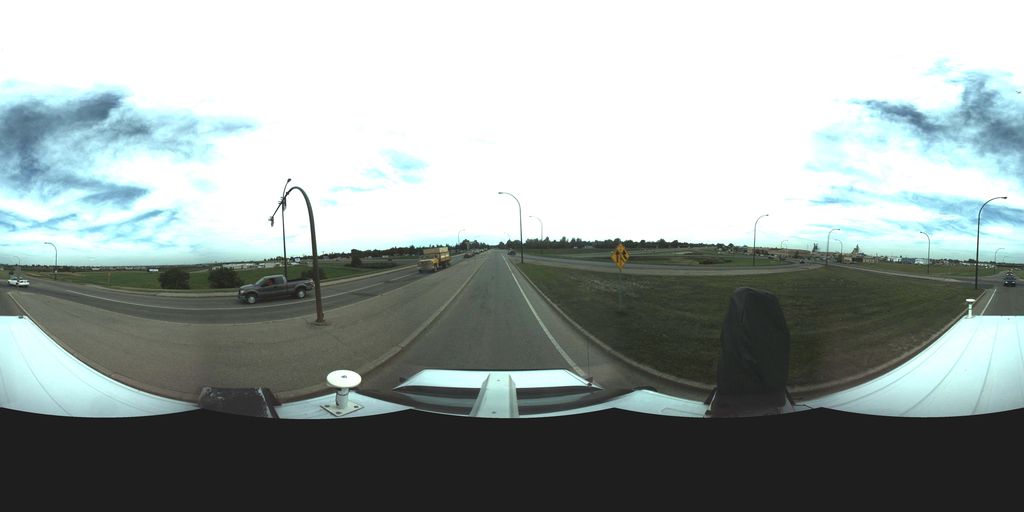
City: saskatoon